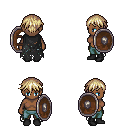
a pixel art fantasy rpg character, female body template, human, dark skin, black tattered cape, teal pants, white blonde short bangs hairstyle, black shoes, shield, four views (front, back, left, right), 2x2 character sprite sheet, small pixel art, hard edges, no anti-aliasing